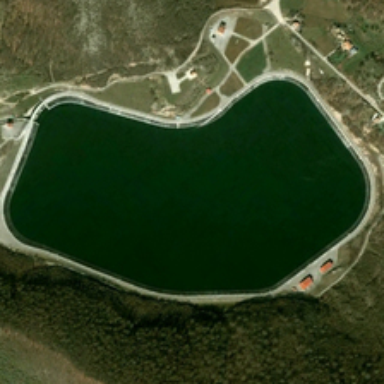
Some red roofed houses are built around the lake .